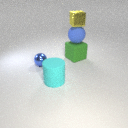
small blue metal sphere to the left of large green rubber cube